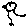
Label: bird